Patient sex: M
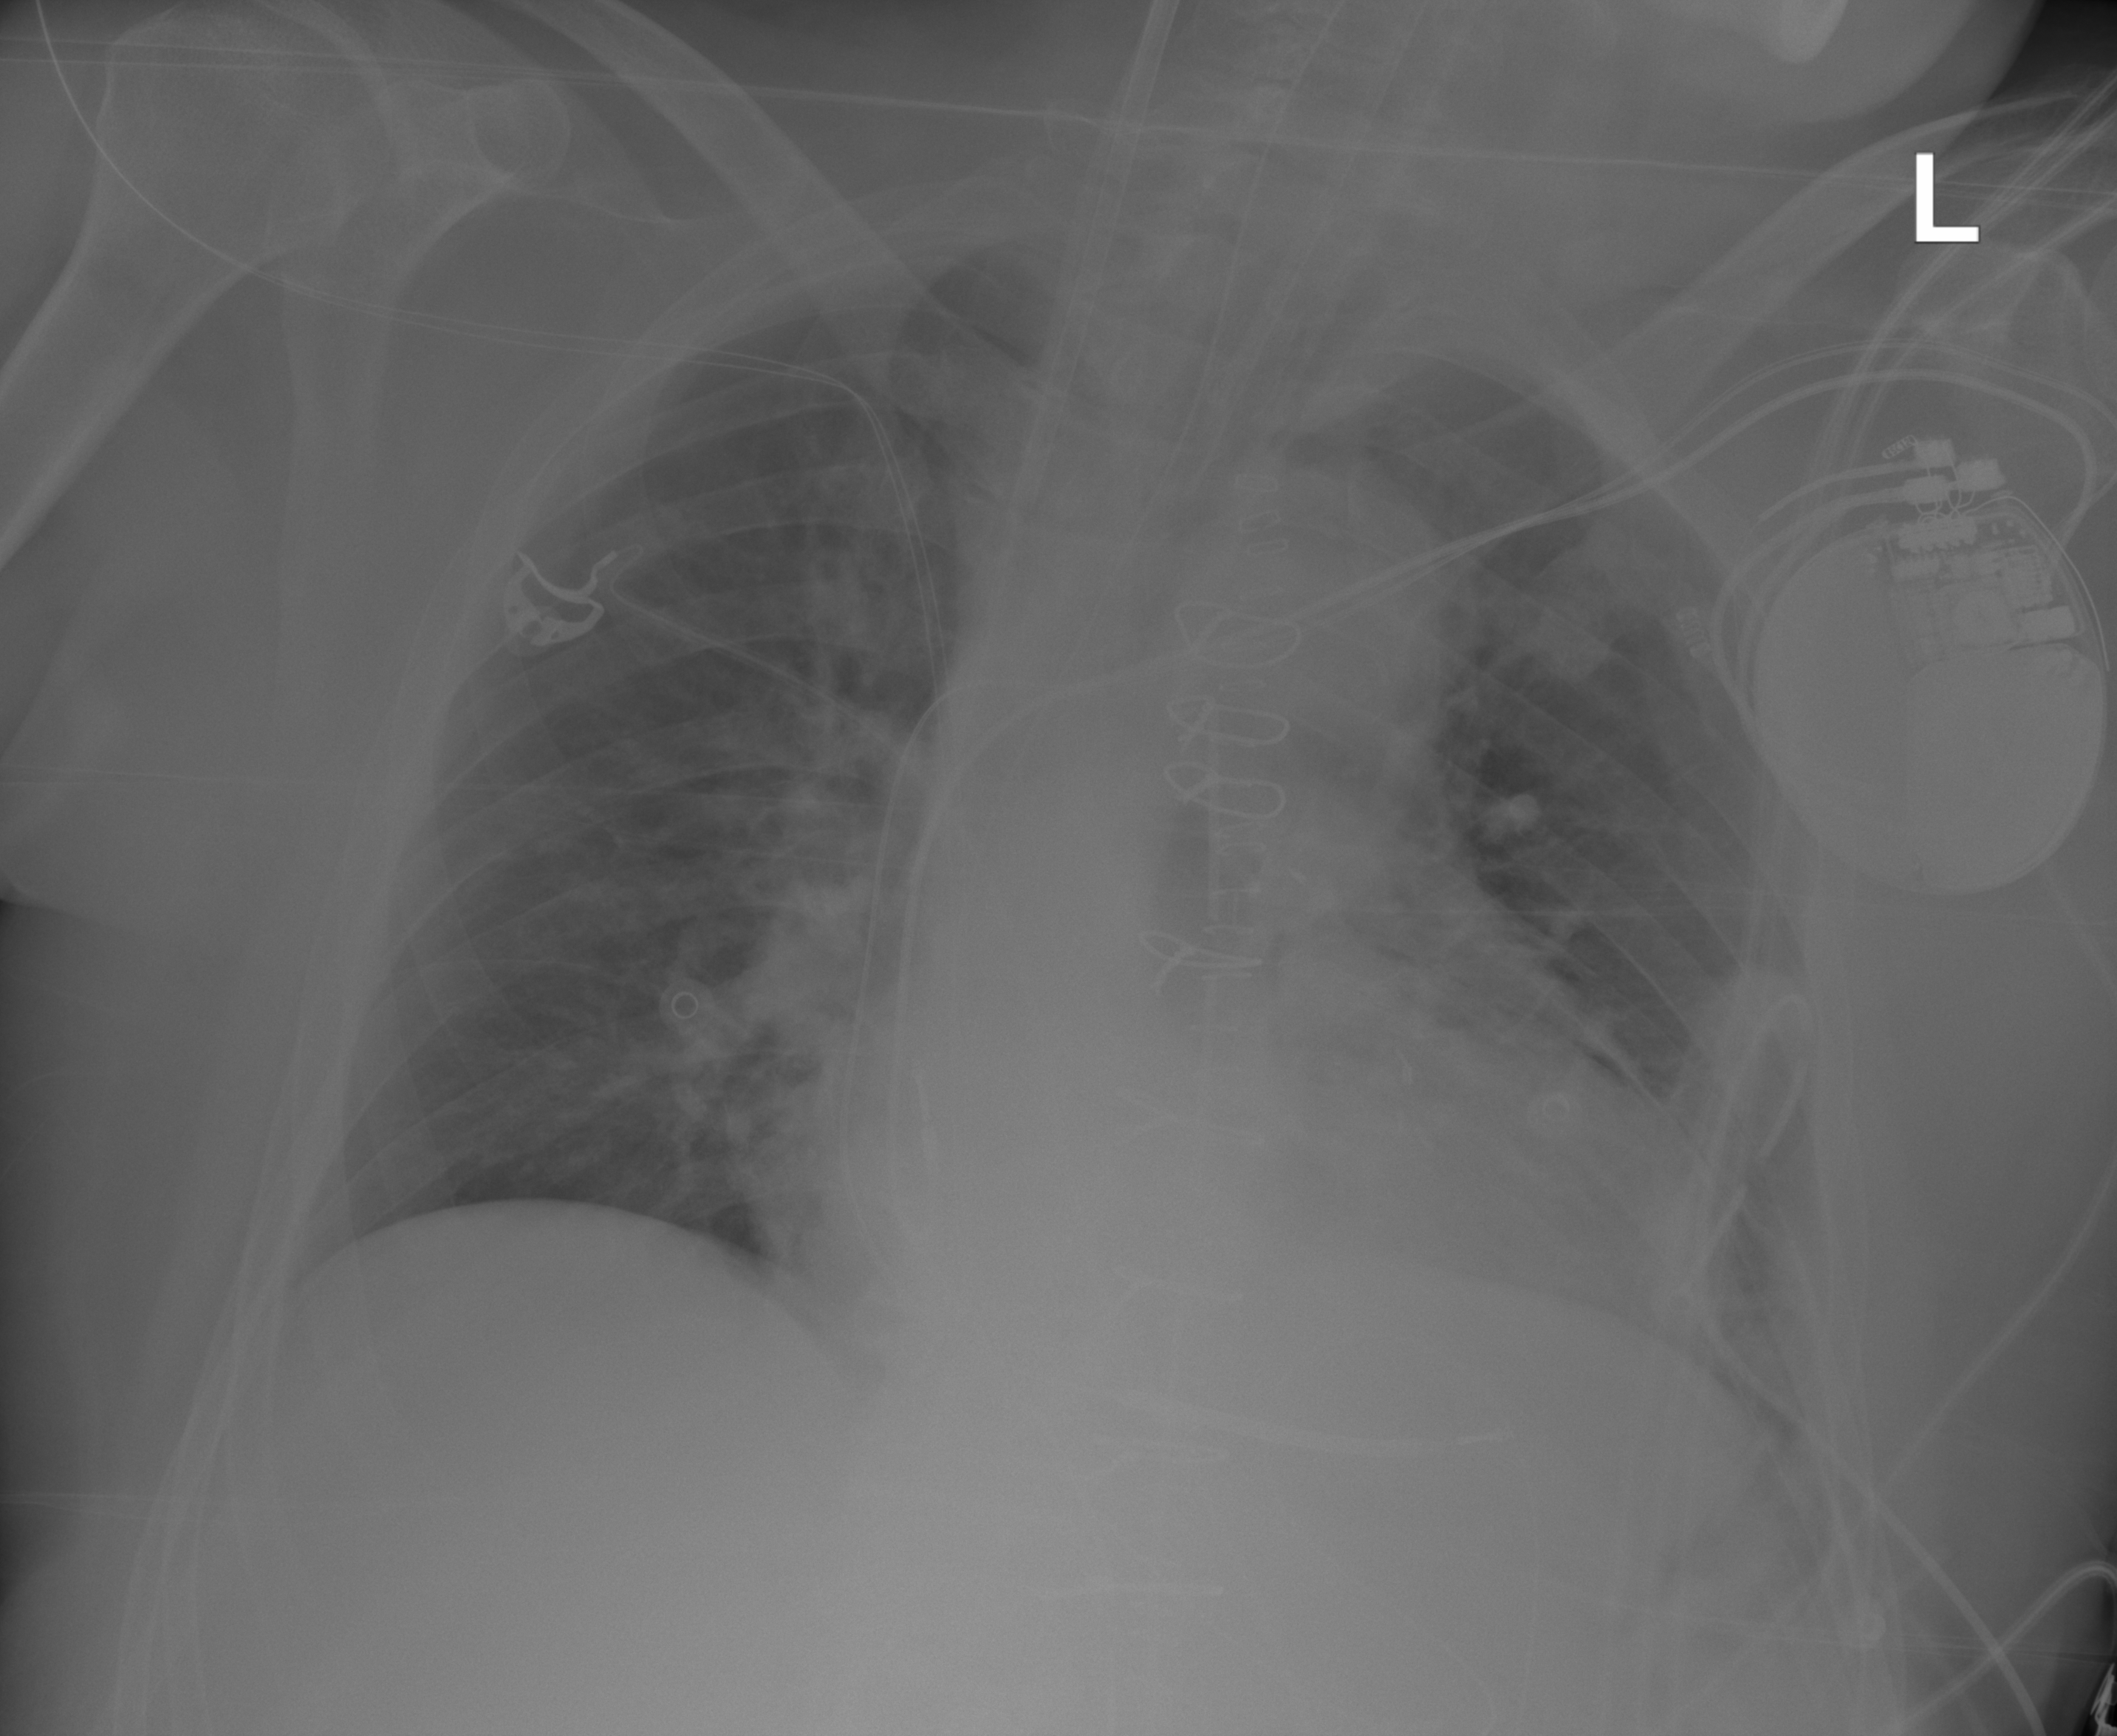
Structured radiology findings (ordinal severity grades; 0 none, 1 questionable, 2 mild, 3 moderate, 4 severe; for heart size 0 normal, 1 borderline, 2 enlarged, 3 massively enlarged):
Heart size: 0
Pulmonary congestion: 0
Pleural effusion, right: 0
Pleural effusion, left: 0
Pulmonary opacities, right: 0
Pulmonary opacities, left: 0
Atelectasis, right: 0
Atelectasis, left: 0